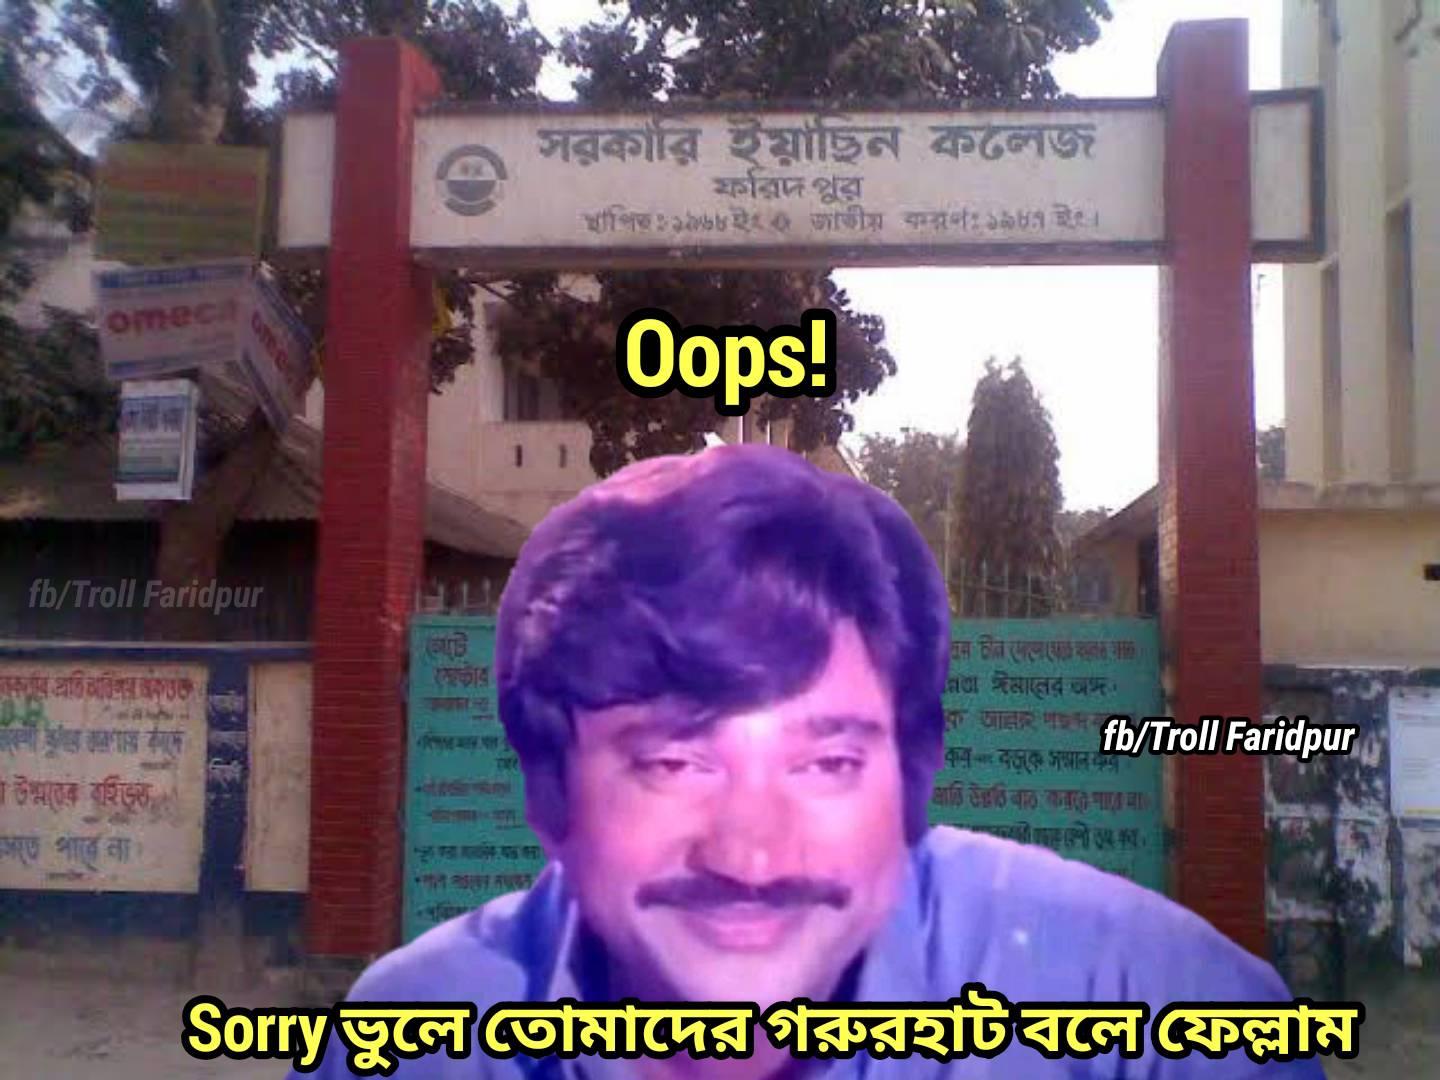
Caption: সরকারী ইয়াছিন কলেজ  ফরিদপুর   Oops !   Sorry  ভুলে তোমাদের গরুরহাট বলে ফেললাম
Label: non-hate